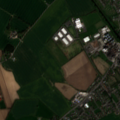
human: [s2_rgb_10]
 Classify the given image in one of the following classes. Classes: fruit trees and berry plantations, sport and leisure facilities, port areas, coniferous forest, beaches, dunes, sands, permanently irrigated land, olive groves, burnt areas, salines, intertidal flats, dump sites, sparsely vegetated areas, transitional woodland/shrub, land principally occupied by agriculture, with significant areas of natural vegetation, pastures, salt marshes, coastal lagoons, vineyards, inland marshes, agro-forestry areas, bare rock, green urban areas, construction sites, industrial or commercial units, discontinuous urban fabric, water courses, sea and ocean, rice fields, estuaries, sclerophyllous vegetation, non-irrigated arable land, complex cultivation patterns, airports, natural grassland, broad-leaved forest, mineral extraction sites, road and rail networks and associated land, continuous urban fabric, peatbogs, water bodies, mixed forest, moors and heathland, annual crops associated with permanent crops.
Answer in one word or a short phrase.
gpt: discontinuous urban fabric, non-irrigated arable land, complex cultivation patterns